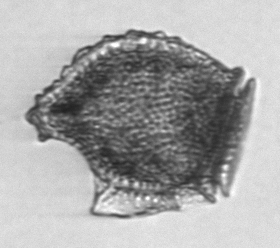
Label: Dinophysis_norvegica